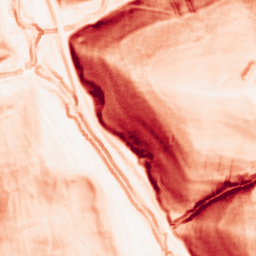
Category: morphological
Decomposition family: morphological_gradient
Decomposition parameters: size: 5
shape: square
Upsampling method: lanczos
Upsampling parameters: scale: 4
Upsampling scale: 4